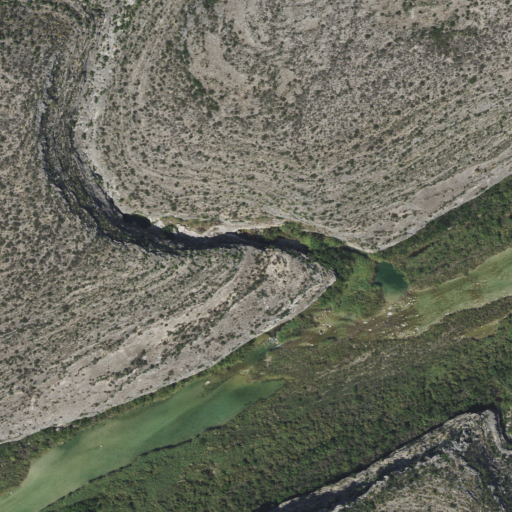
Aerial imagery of valley in Texas named Moose Canyon containing shrub, woody wetlands, and open water